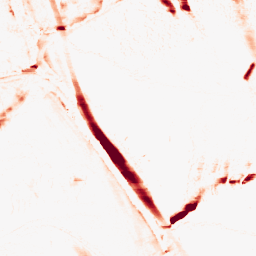
Category: morphological
Decomposition family: morphological_ellipse
Decomposition parameters: operation: opening
width: 5
height: 20
Upsampling method: linear_exact
Upsampling parameters: scale: 2
Upsampling scale: 2